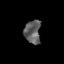
Tissue: prostate
Cell type: T cells
Senescence score: 0.329
Nuclear area (px): 374
Mean DAPI intensity: 94.037